Question: im using vtiger crm 5.4.0..its awesome..
but i have 1 problem, regarding to Quotes Module, Invoice Module and other module which Generate PDF for print.
If that generated Quotes is of 3-4 pages then how to remove/hide Header part like Compny Name,logo, customer details on 2nd page?
Header part is showing on all 3-4 pages of Quotes.. Is it comes under any setting or coding part plz letme know.. in attached file i have colored that parts, i want those header in 1st page not in upcoming pages..
Thanks You.
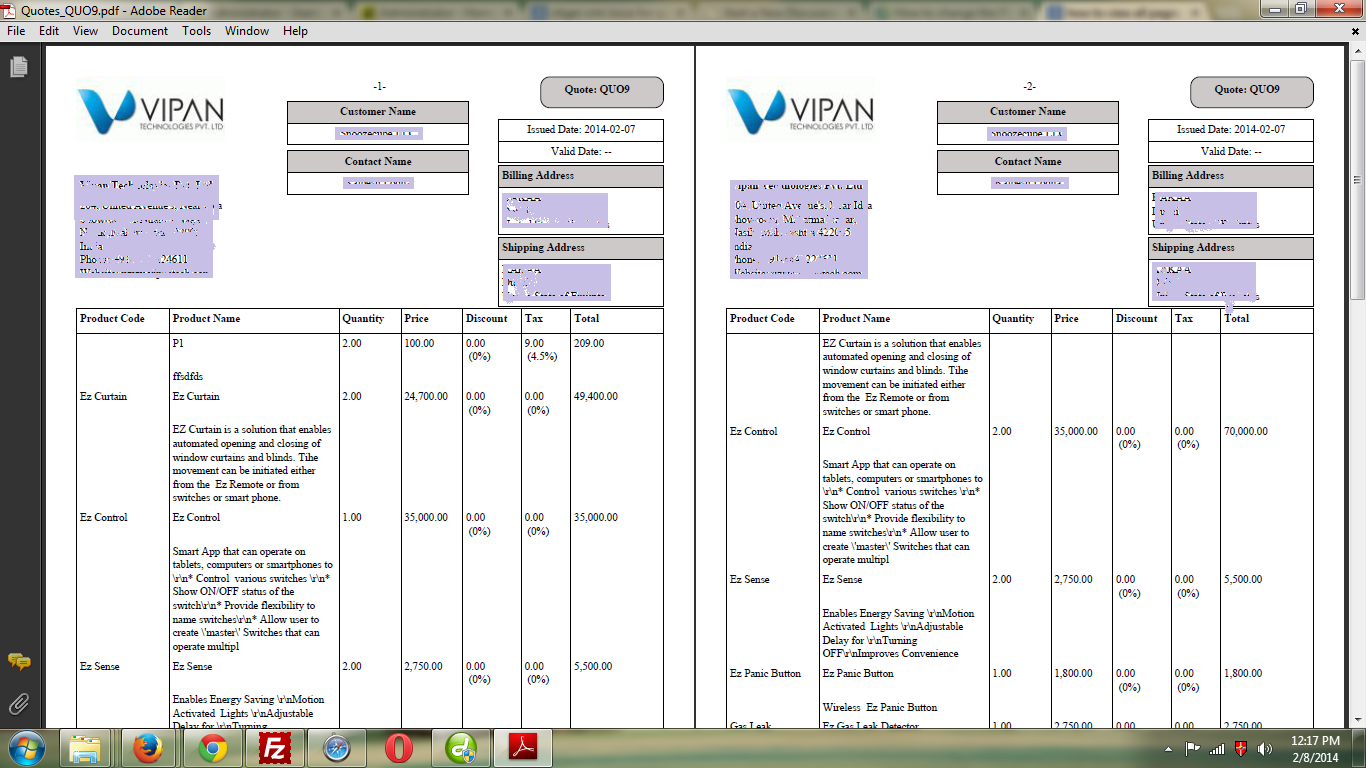
Answer: i found best alternative to it, this tool/plugin can edit pdf as our need..
hope this work for you too..cheers..
<URL>
tutorial:
<URL>